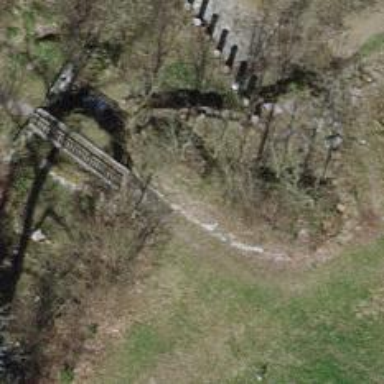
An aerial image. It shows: Path on bridge.